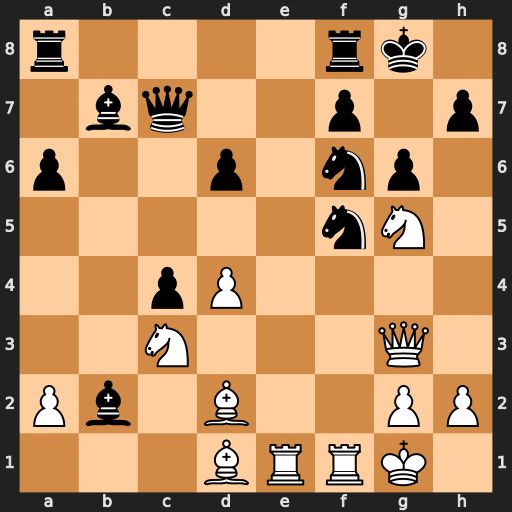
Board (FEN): r4rk1/1bq2p1p/p2p1np1/5nN1/2pP4/2N3Q1/Pb1B2PP/3BRRK1
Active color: w
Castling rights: -
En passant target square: -
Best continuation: Rxf5 Bxc3 Bxc3